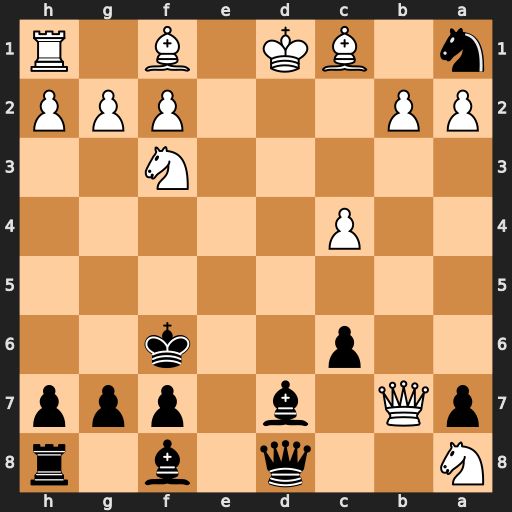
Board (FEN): N2q1b1r/pQ1b1ppp/2p2k2/8/2P5/5N2/PP3PPP/n1BK1B1R
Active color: b
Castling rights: -
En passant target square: -
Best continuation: Bc8+ Ke2 Qe8+